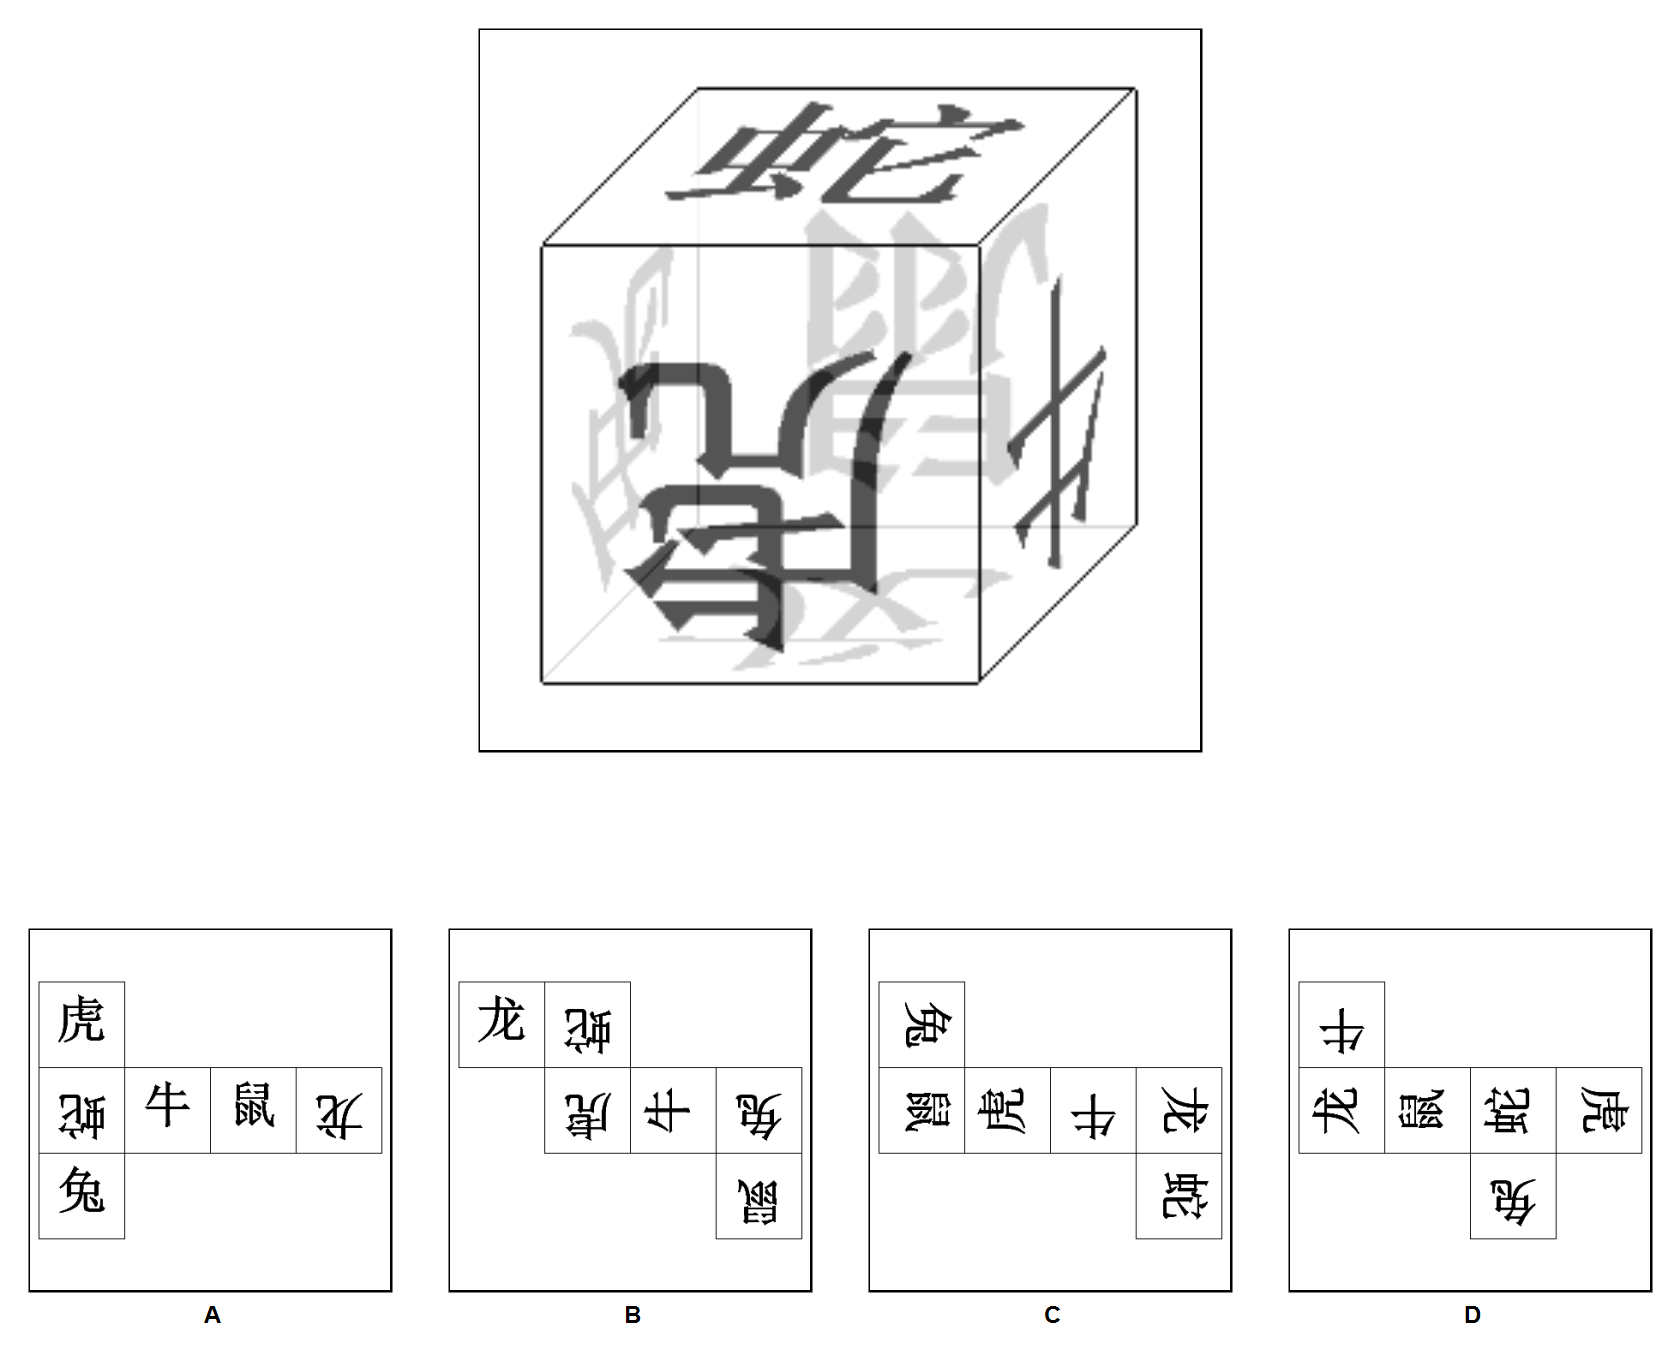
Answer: D